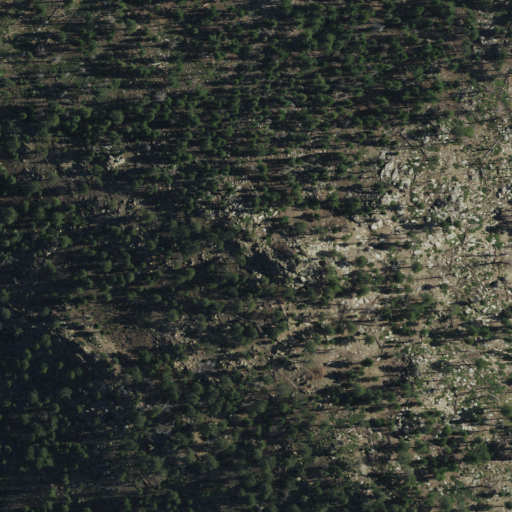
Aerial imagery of mountain in California named Liebel Peak containing evergreen forest and shrub